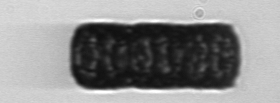
Label: Paralia_sulcata